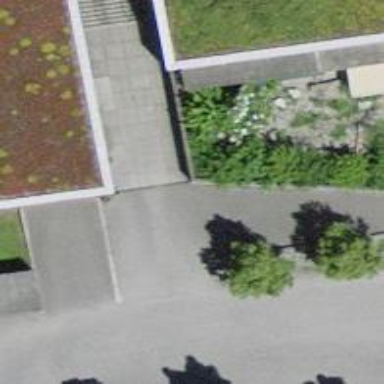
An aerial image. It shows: Set of steps on the road.